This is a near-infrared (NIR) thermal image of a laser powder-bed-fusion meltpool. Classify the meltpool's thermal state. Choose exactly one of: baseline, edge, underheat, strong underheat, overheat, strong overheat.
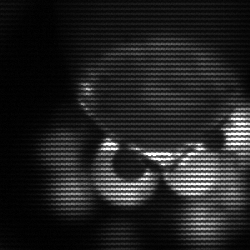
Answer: edge